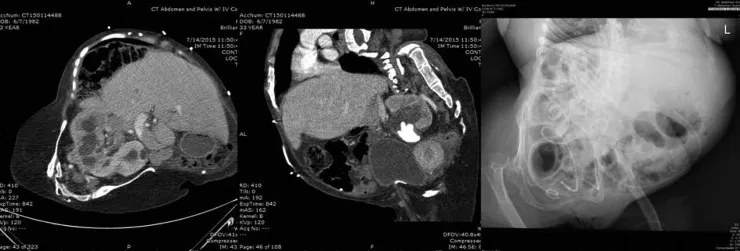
Selected radiographic images displaying complex anatomy. From left to right: axial CT image with pelvic horseshoe kidney; sagittal CT image showing spinal curvature; radiograph showing skeletal deformities.
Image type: radiology (ct)